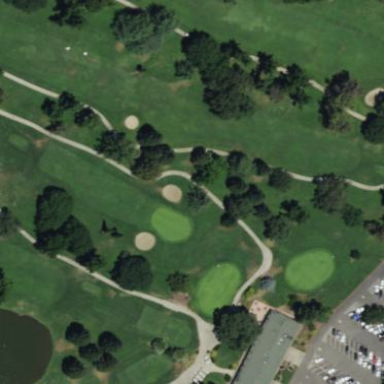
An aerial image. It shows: Scenic golf fairway.